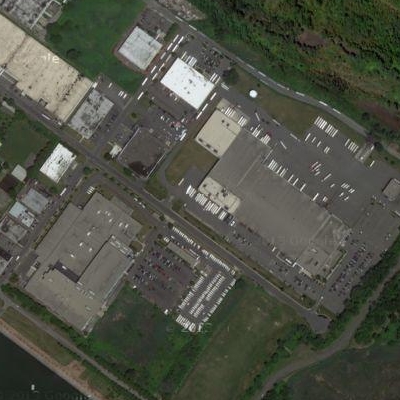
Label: gParking